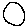
Label: moon